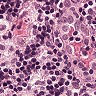
Metastatic tissue present: no